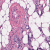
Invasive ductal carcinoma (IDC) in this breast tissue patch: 1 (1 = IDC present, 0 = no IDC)